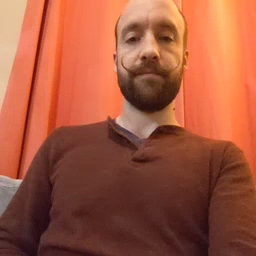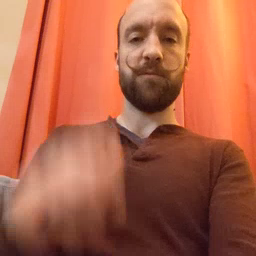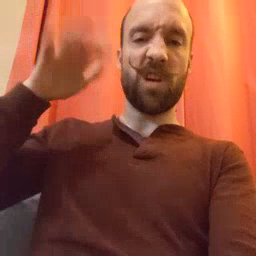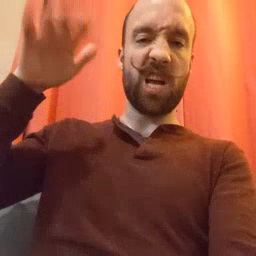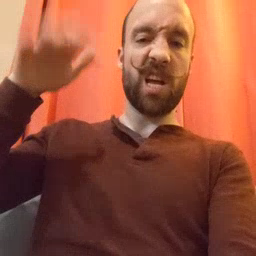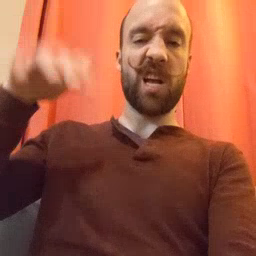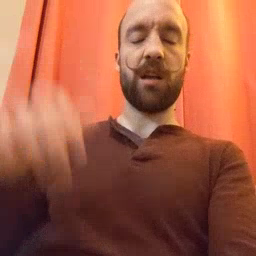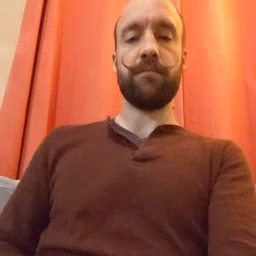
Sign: rain